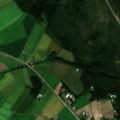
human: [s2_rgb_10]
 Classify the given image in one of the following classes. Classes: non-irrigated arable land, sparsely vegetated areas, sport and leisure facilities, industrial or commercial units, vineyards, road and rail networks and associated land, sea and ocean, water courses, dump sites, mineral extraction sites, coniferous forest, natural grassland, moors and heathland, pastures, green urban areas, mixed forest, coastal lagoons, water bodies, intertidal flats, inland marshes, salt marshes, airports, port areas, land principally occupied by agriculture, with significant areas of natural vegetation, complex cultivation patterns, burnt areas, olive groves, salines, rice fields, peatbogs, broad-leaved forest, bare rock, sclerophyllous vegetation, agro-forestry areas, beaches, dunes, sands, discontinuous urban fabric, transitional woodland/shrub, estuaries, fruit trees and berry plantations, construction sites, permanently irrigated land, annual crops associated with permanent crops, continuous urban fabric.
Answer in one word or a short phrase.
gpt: discontinuous urban fabric, non-irrigated arable land, coniferous forest, mixed forest